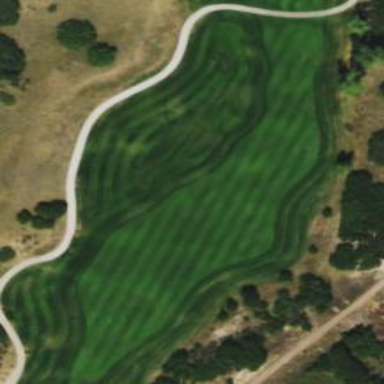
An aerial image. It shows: Golf fairway surrounded by grass.